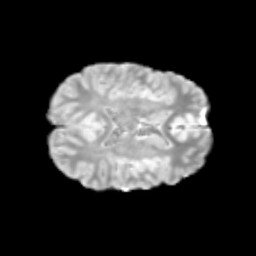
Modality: T2w
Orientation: axial
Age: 13
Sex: male
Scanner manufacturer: siemens
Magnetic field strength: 3 T
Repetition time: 3.8 s
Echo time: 0.07 s